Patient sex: F
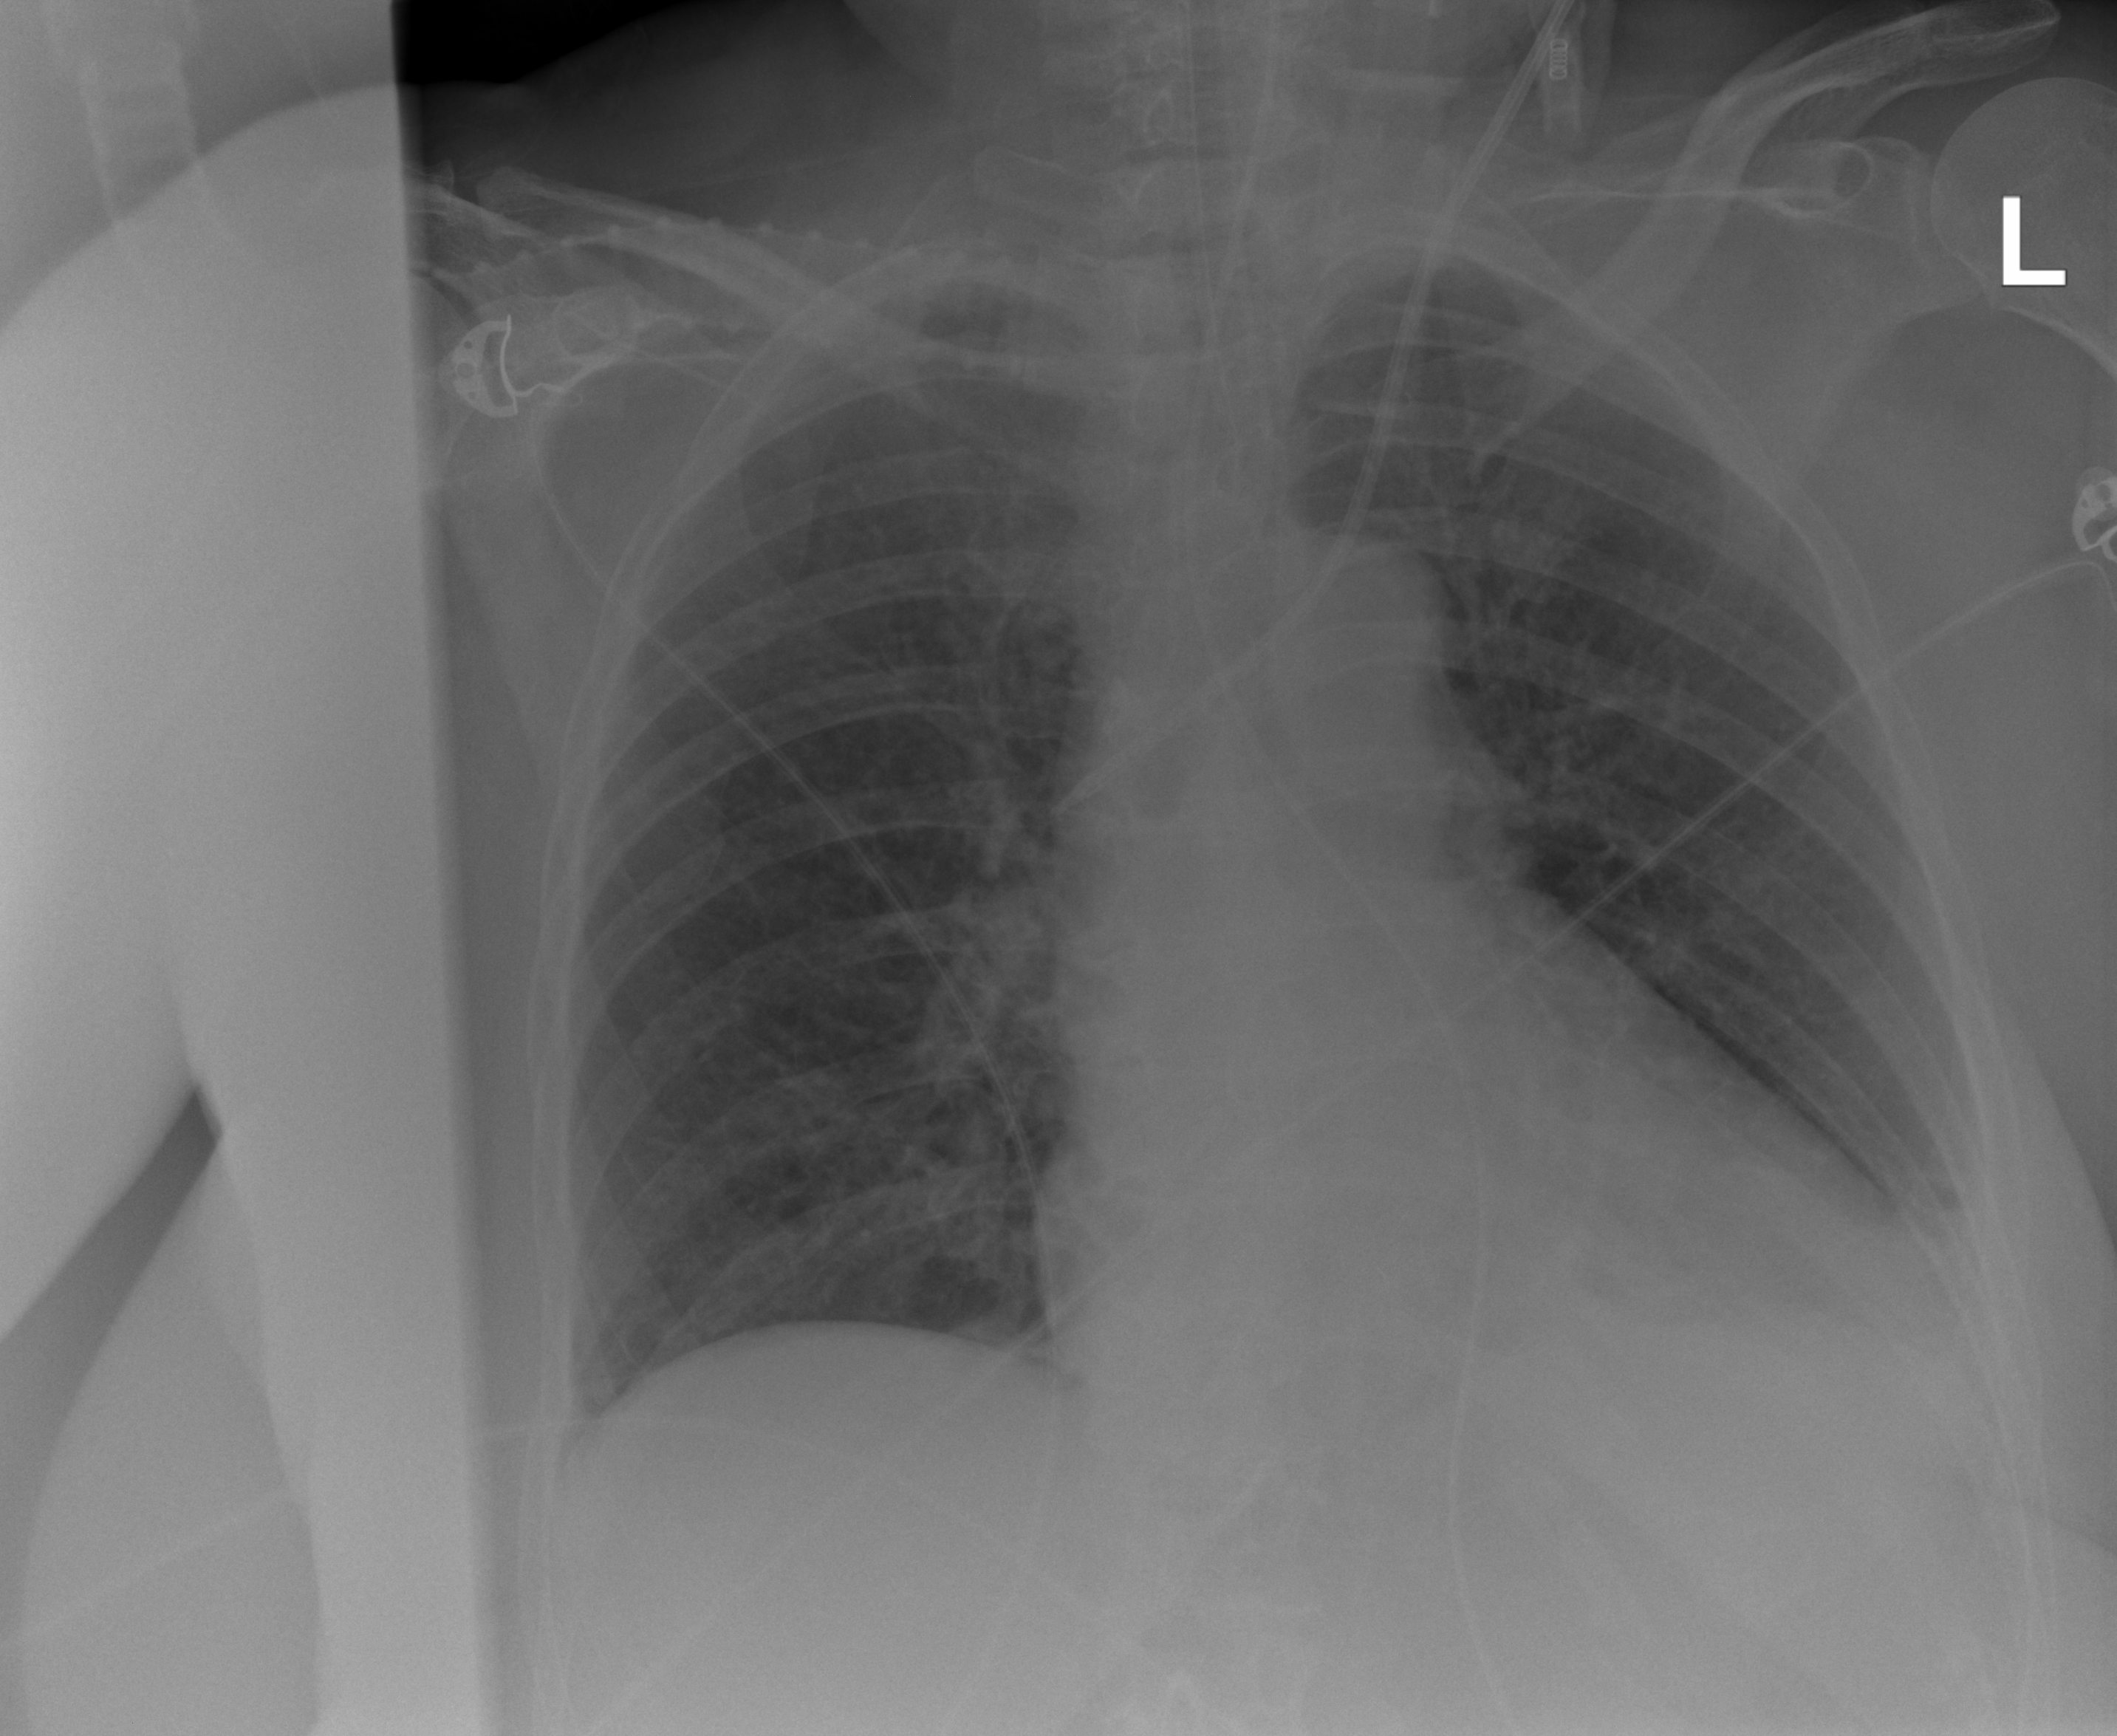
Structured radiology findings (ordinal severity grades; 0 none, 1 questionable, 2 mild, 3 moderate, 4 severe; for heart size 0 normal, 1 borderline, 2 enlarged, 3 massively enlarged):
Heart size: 0
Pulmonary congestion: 0
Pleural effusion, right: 0
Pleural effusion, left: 0
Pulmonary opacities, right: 0
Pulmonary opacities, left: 0
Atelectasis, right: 0
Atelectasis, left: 2